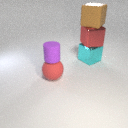
large red rubber sphere to the left of large cyan metal cube